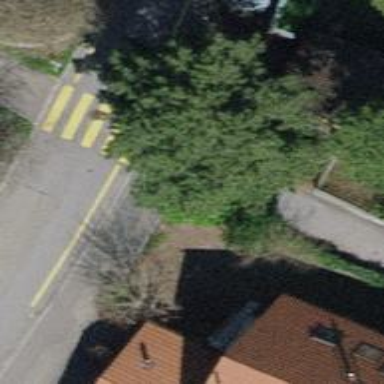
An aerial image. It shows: Marked crossing on the road.